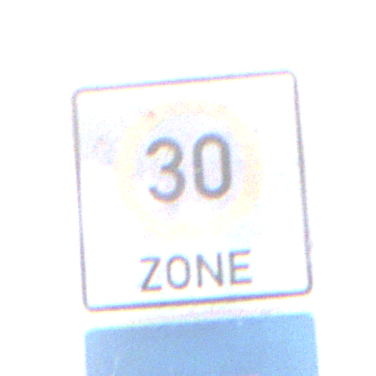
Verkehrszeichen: BeginnZone30
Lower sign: Sackgasse
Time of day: MorningAfternoon
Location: Outdoor (Nature)
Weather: PartlyCloudy
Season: NotSpecified
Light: Natural